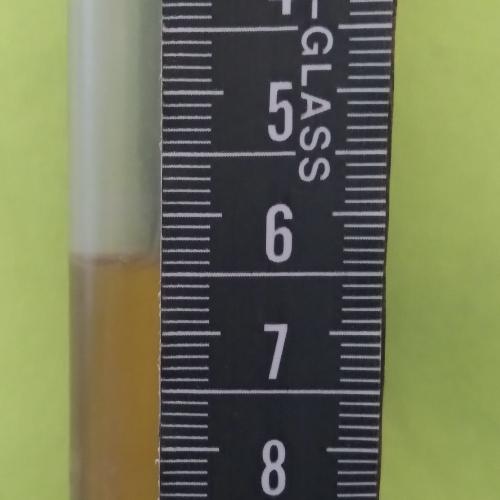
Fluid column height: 6.4 cm